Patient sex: M
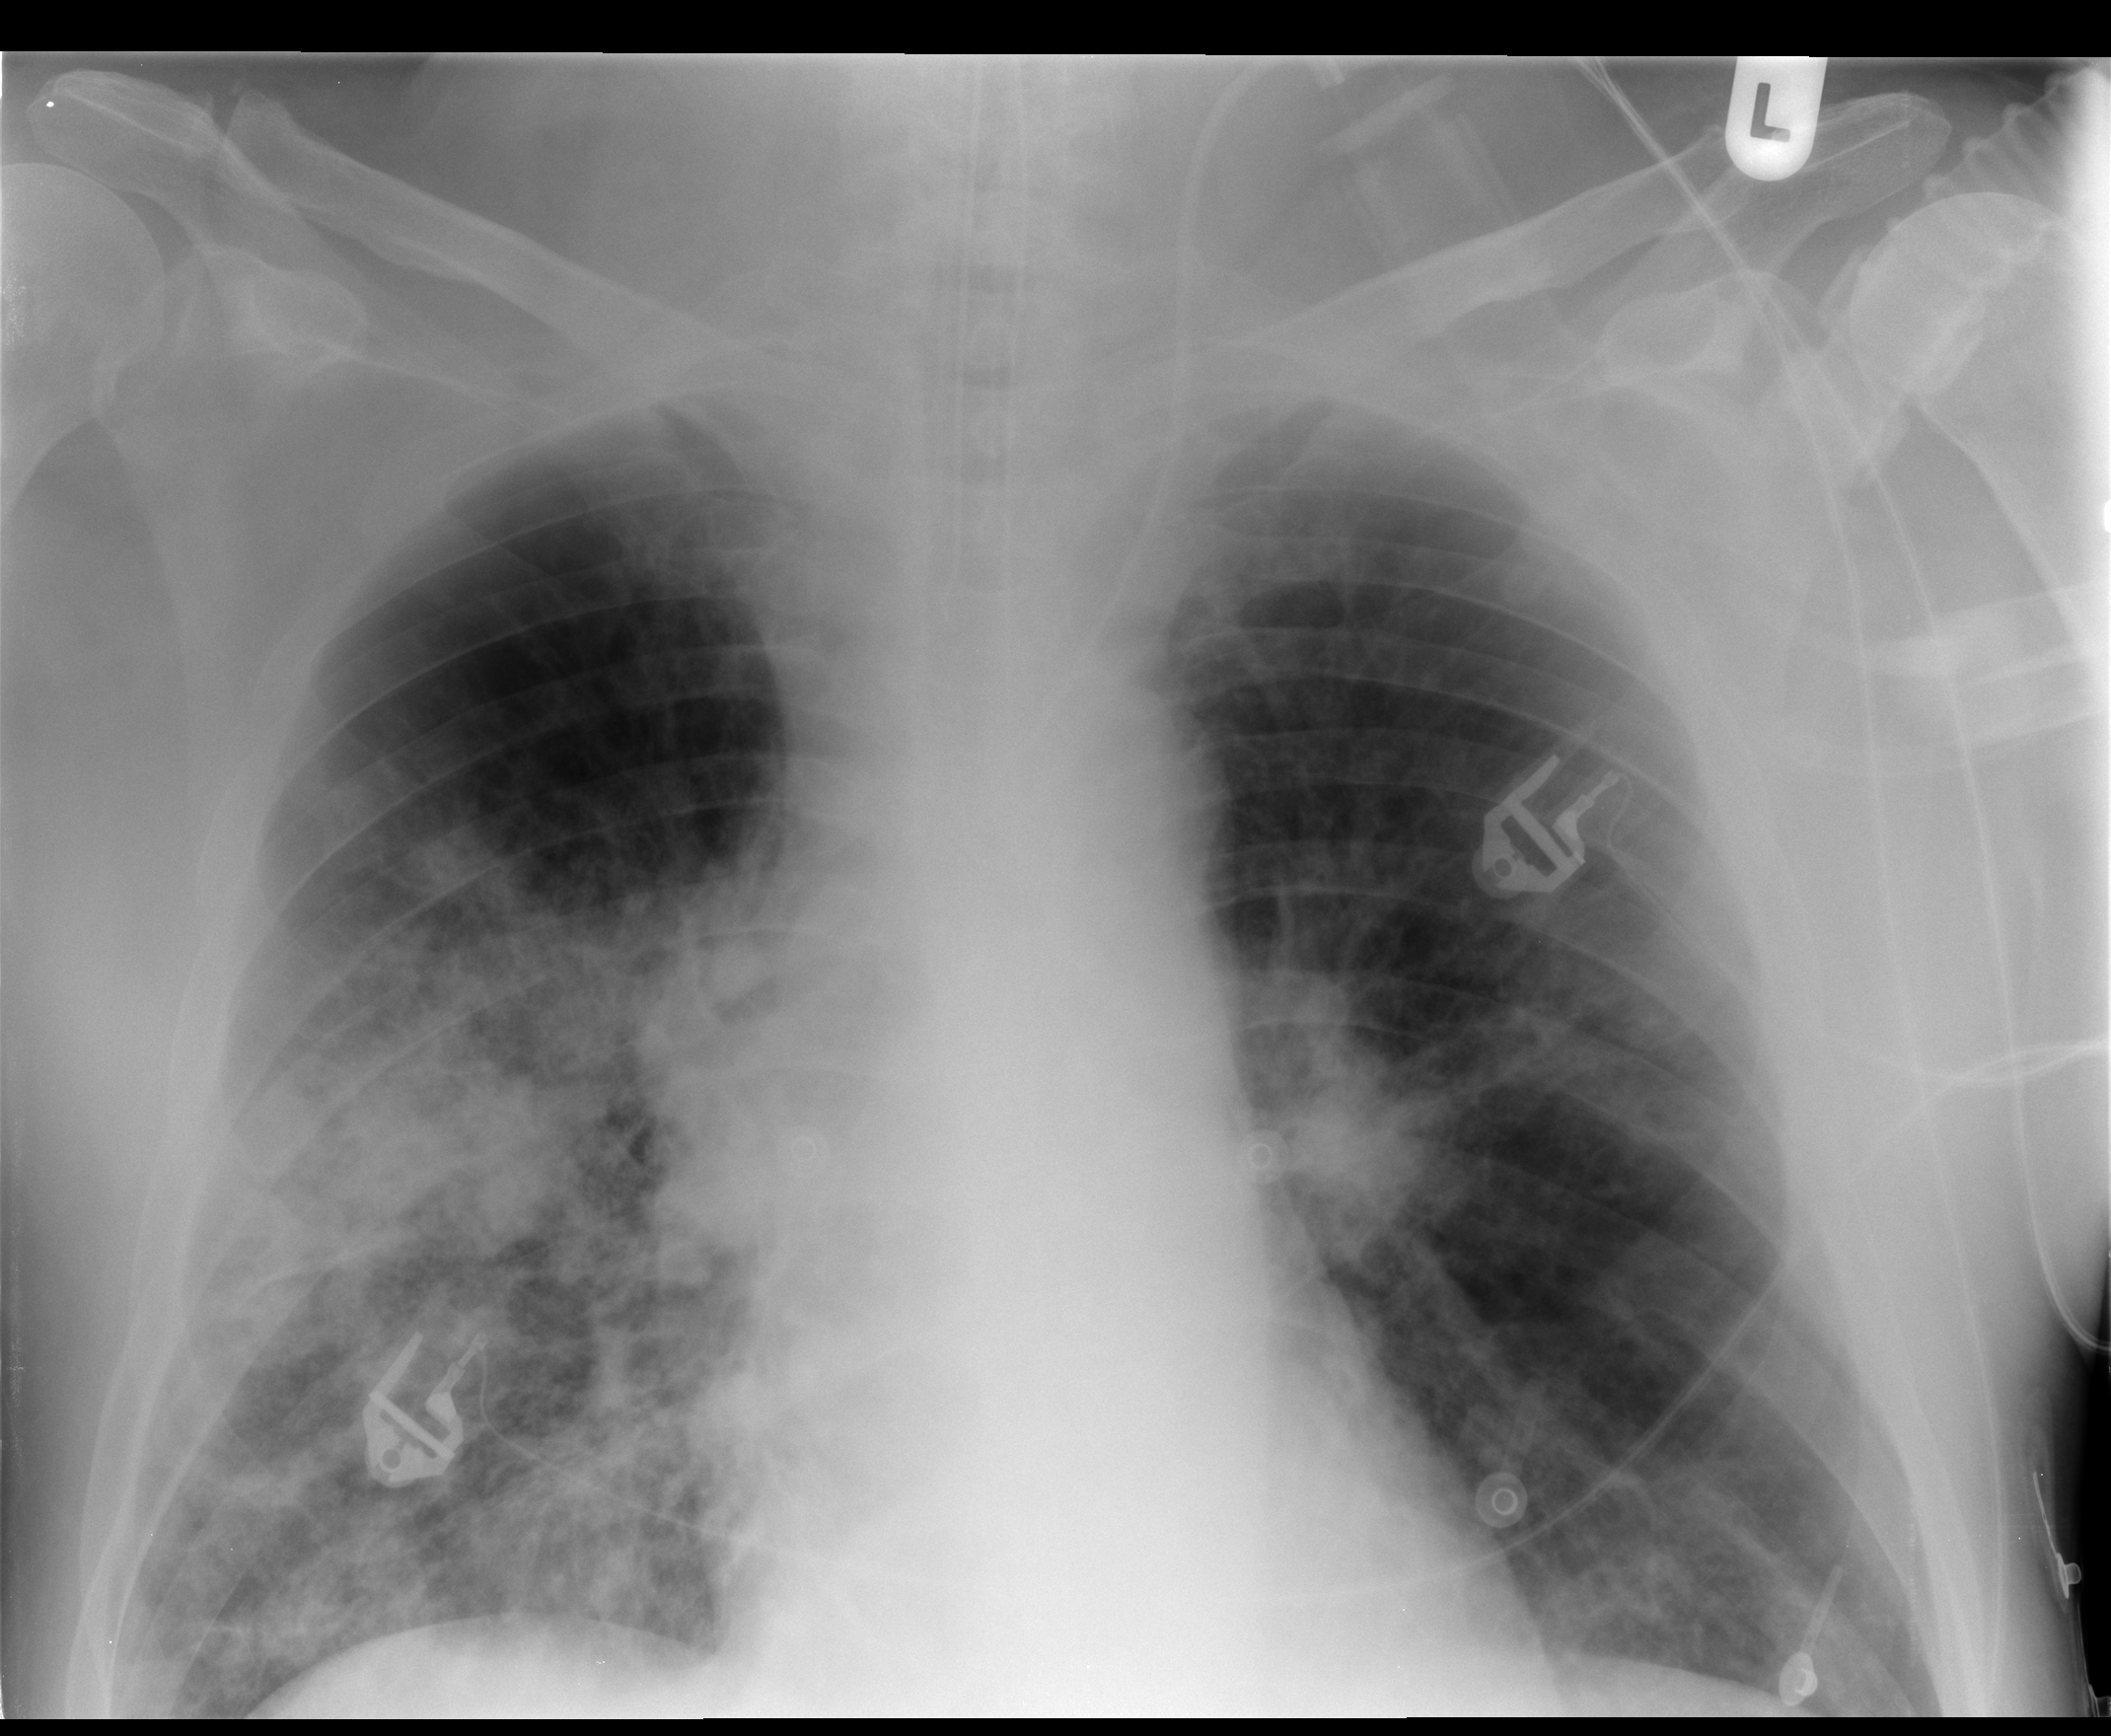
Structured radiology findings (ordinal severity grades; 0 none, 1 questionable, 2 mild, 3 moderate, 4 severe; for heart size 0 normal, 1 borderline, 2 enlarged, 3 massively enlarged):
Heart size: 0
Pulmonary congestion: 1
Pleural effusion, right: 1
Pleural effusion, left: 0
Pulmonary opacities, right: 3
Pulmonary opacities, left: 0
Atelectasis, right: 2
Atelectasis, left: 2